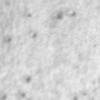
Label: no_change